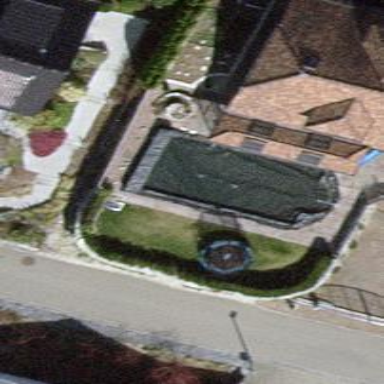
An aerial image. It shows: Swimming pool located in leisure land.